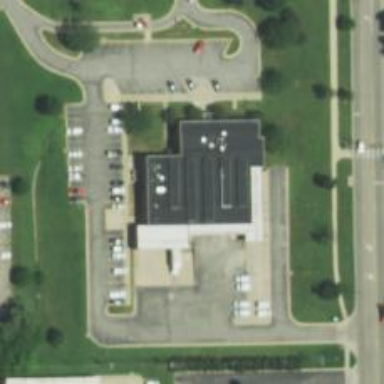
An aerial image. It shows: Post office.